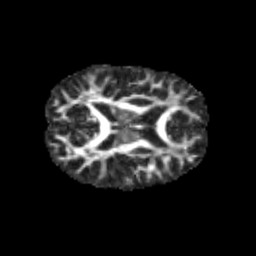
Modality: FA
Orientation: axial
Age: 12
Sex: male
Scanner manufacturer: siemens
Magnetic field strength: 3 T
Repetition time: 3.8 s
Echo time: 0.07 s